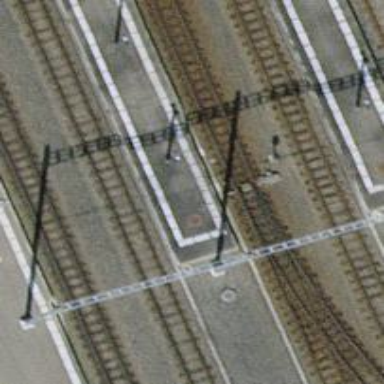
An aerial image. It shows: Tram railway with one track and electrified contact line.